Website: lowes
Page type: review-order
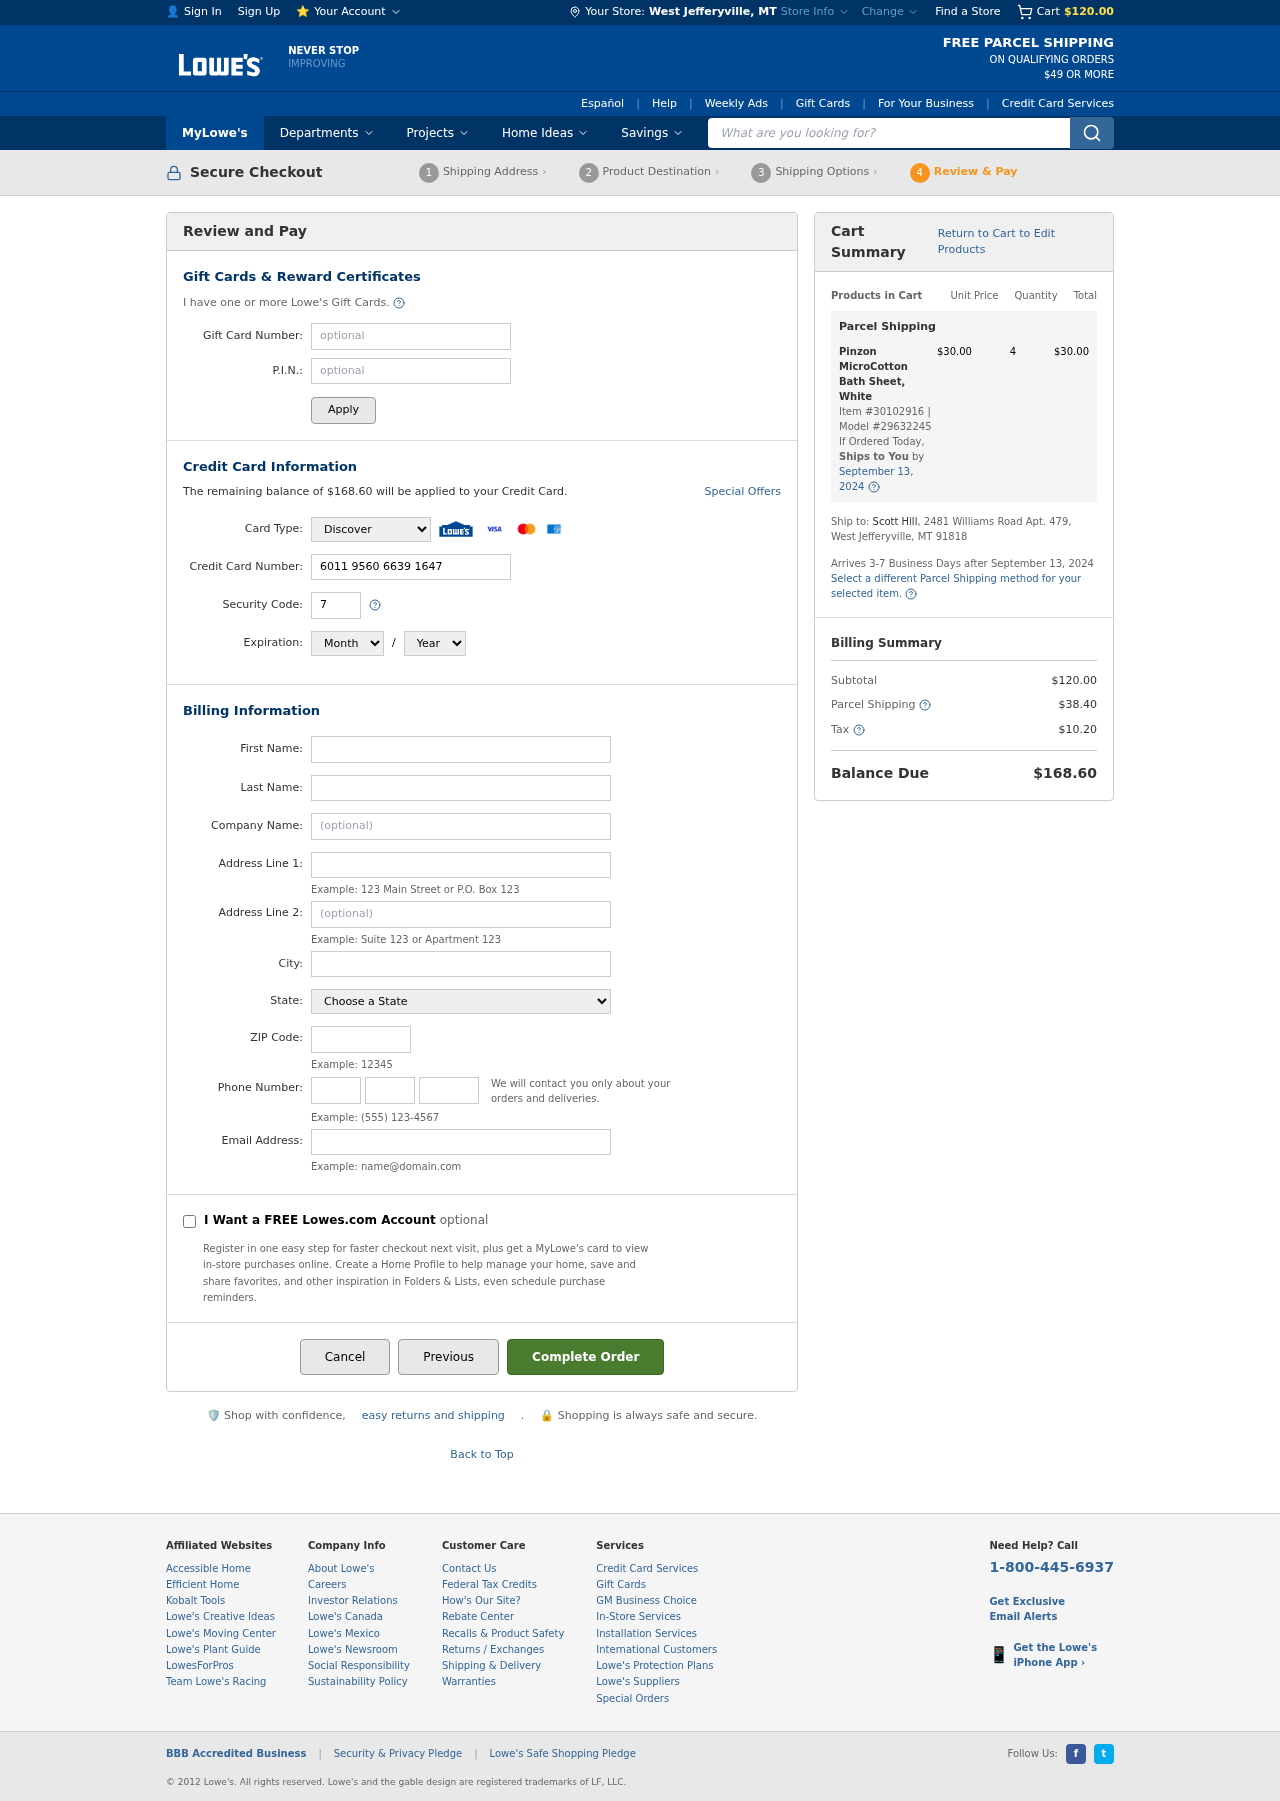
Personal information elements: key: PII_CARD_CVV
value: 725
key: PII_CARD_EXPIRY_MONTH
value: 02
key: PII_CARD_EXPIRY_YEAR
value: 26
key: PII_CARD_NUMBER
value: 6011 9560 6639 1647
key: PII_CARD_TYPE
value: Discover
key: PII_CITY
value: West Jefferyville
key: PII_CITY_STATE
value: West Jefferyville, MT
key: PII_EMAIL
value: scotthill@gmail.com
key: PII_FIRSTNAME
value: Scott
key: PII_LASTNAME
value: Hill
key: PII_PHONE_AREA
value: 976
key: PII_PHONE_PREFIX
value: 290
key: PII_PHONE_SUFFIX
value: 6961
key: PII_POSTCODE
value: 91818
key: PII_STATE
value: Montana
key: PII_STREET
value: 2481 Williams Road Apt. 479
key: PII_STREET2
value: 2481 Williams Road Apt. 479
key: PII_STREET2
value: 684 Mitchell Throughway Suite 526
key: PII_FULLNAME2
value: Scott Hill
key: PII_CITY_STATE_ZIP2
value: West Jefferyville, MT 91818
Product elements: key: PRODUCT1_NAME
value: Pinzon MicroCotton Bath Sheet, White
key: PRODUCT1_PRICE
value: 30
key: PRODUCT1_QUANTITY
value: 4
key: PRODUCT1_ITEM_NUMBER
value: Item #30102916
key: PRODUCT1_MODEL_NUMBER
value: Model #29632245
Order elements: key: ORDER_SUBTOTAL
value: $120.00
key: ORDER_BALANCE_DUE
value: $168.60
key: ORDER_SHIPPING_DATE
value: September 13, 2024
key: ORDER_ITEM_TOTAL
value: $30.00
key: ORDER_SHIPPING_DATE2
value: September 13, 2024
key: ORDER_SHIPPING_COST
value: $38.40
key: ORDER_TAX
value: $10.20
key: ORDER_TOTAL
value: $168.60
Search elements: key: HEADER_SEARCH
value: What are you looking for?